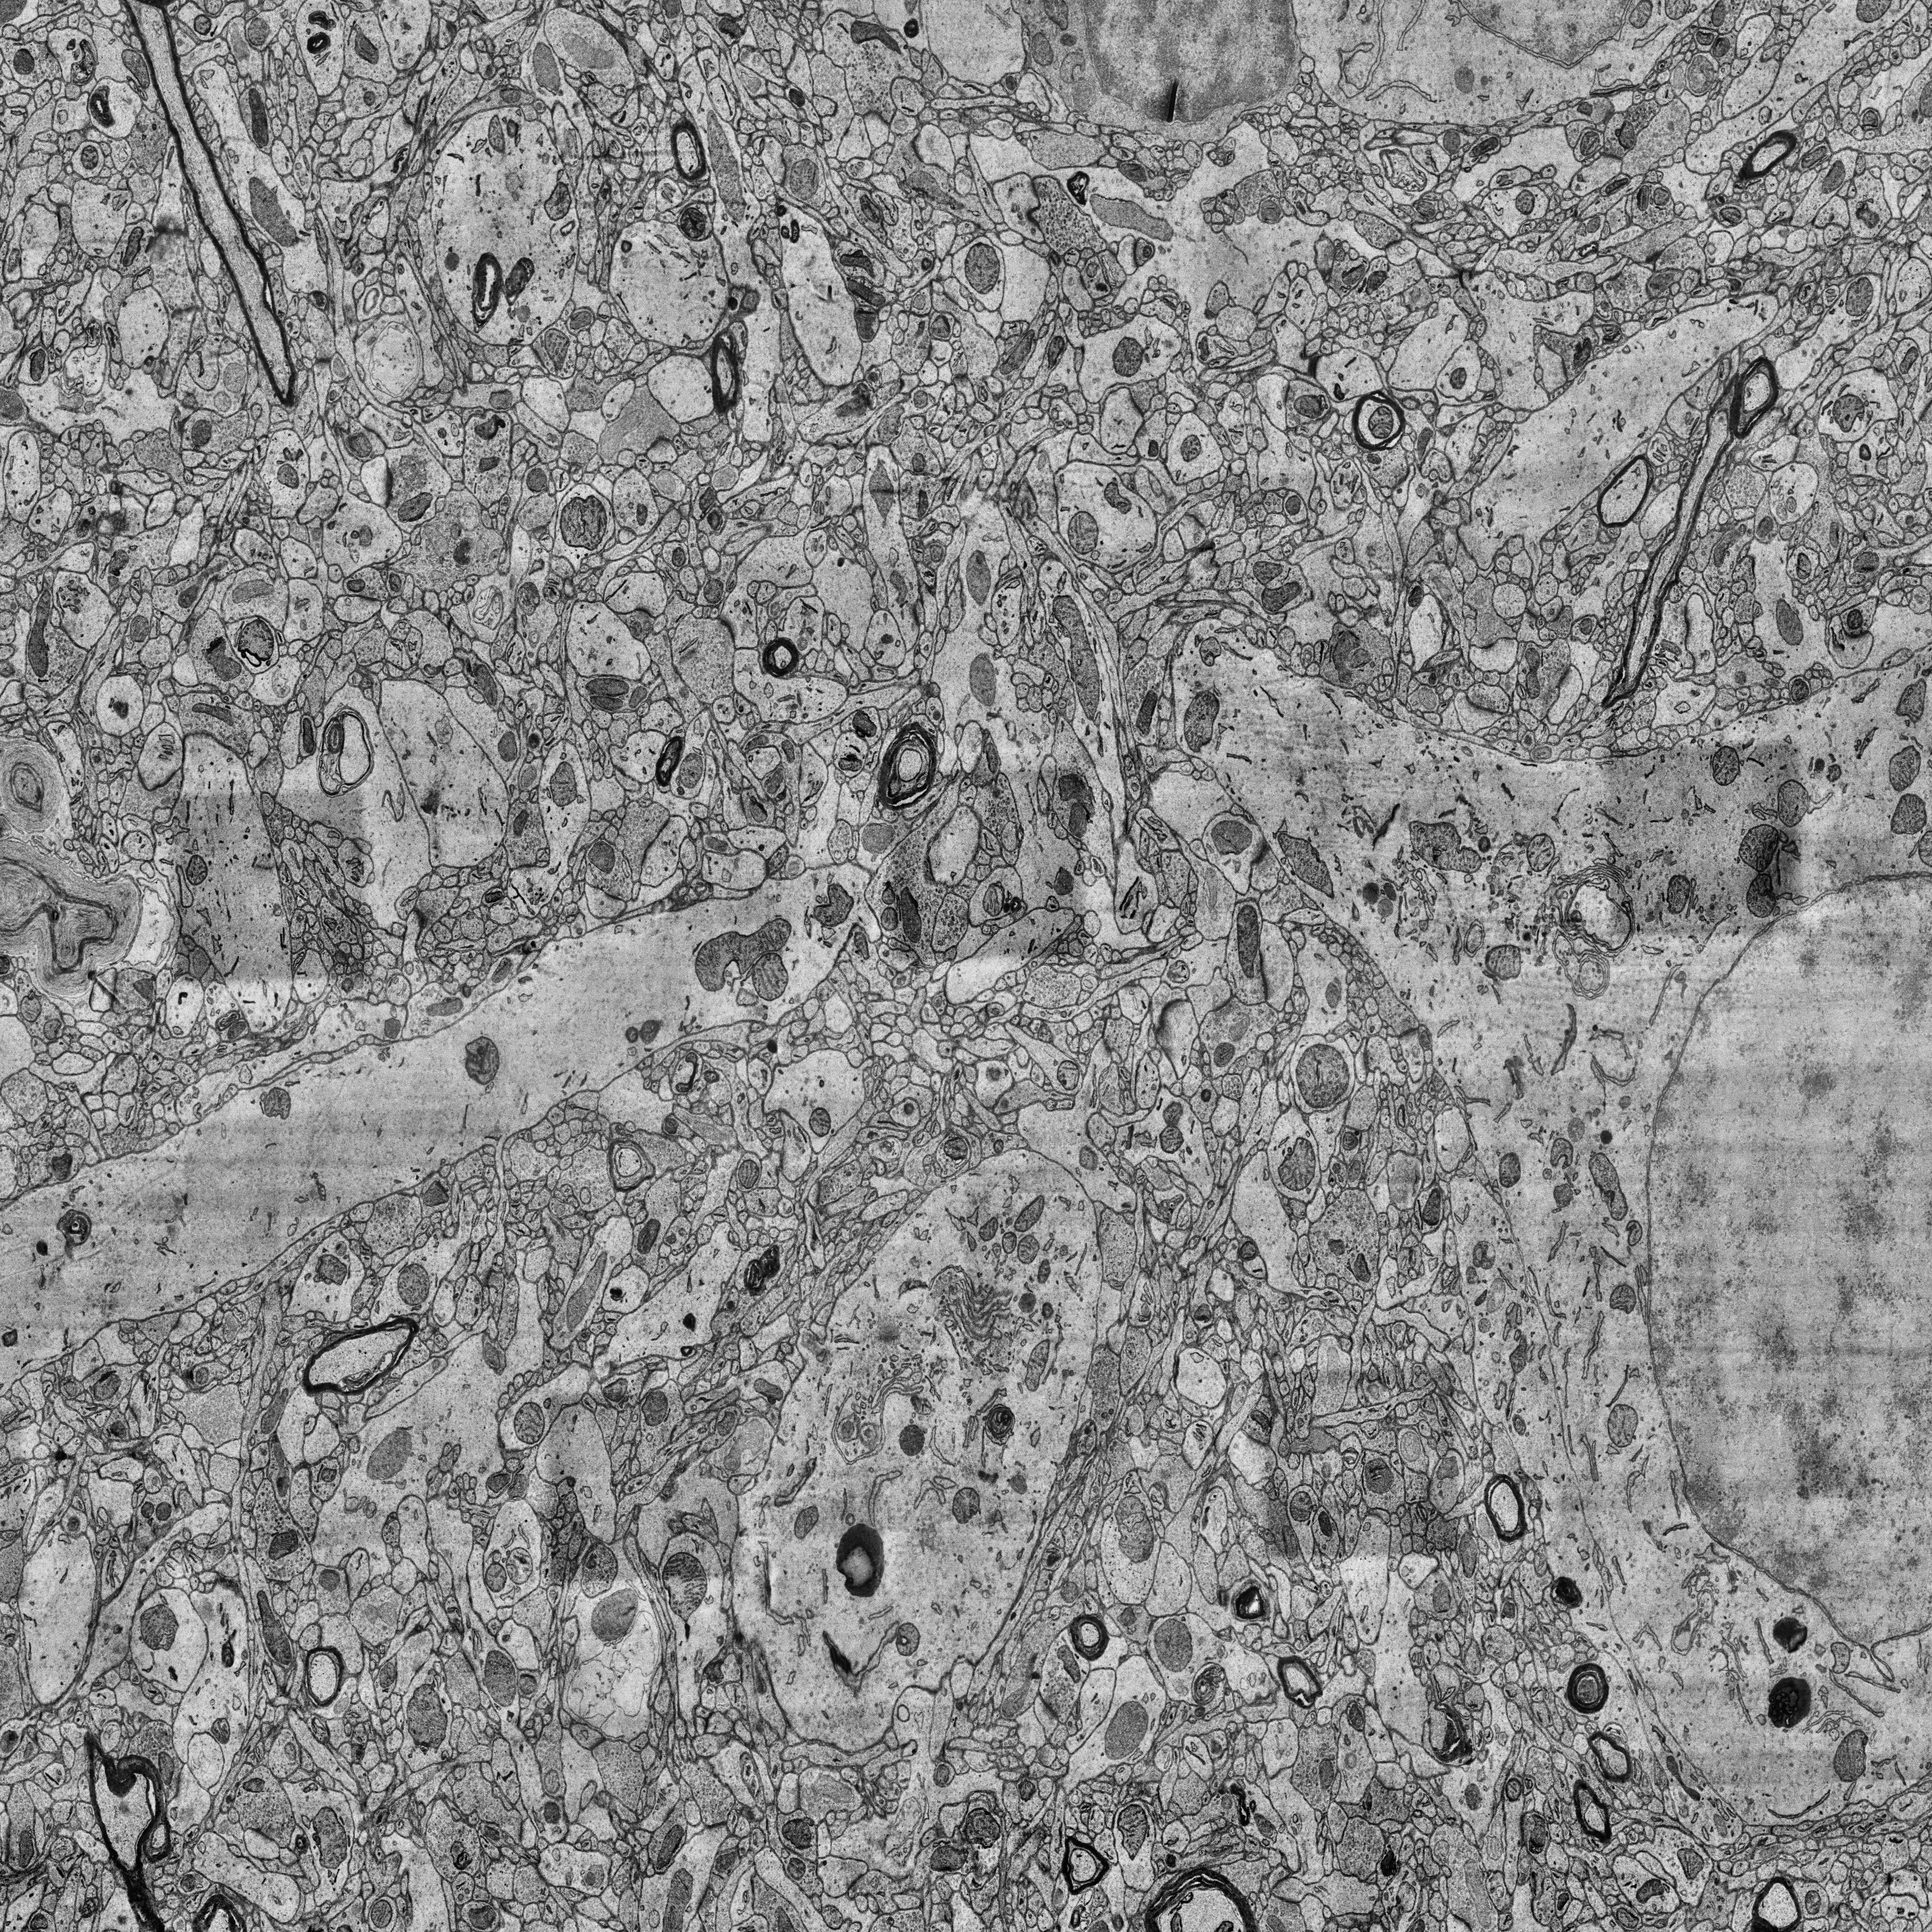
Electron microscopy slice of human cortex tissue
Slice depth (z): 288
Mitochondria instances in slice: 421